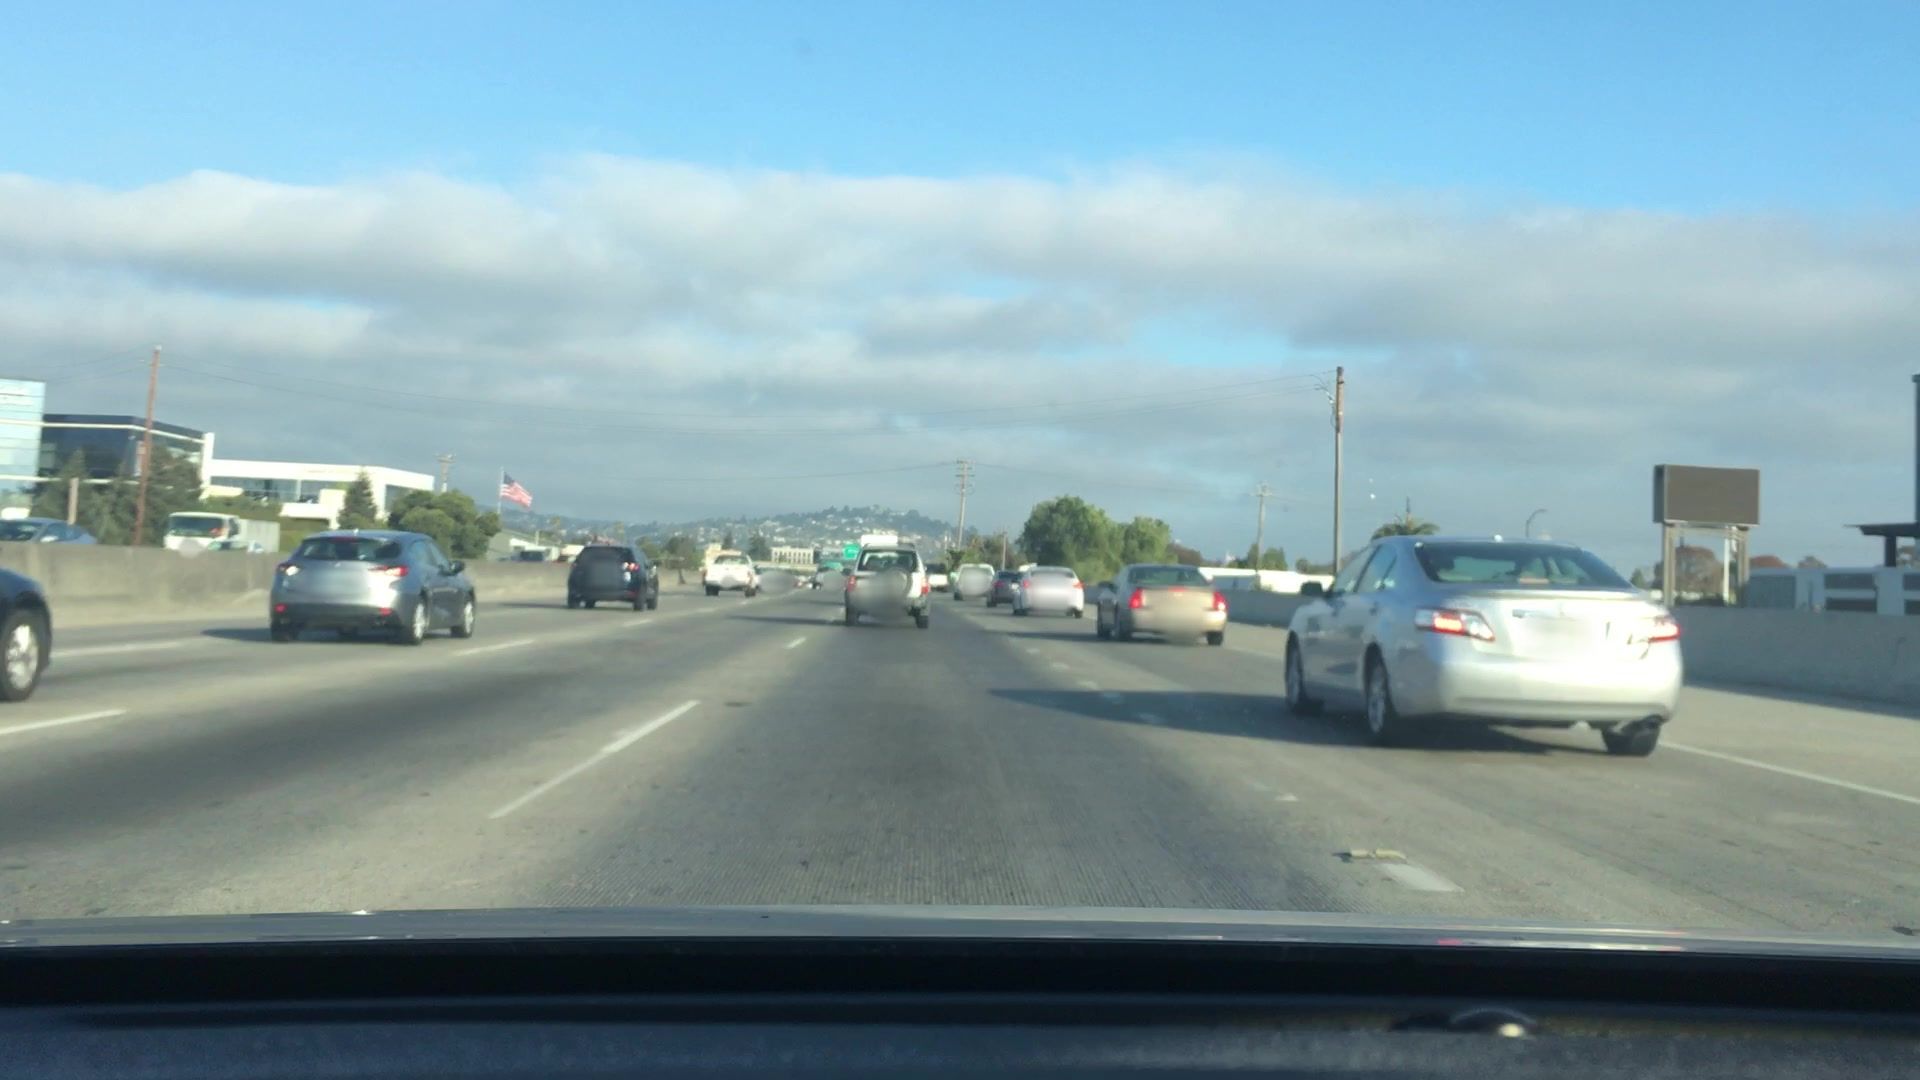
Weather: clear
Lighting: day
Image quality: slightly poor
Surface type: driving surface
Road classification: motorway
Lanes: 5
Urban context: suburban or peri-urban
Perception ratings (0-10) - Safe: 1.28, Lively: 3.2, Beautiful: 3.13, Boring: 3.79, Depressing: 5.33, Wealthy: 1.64